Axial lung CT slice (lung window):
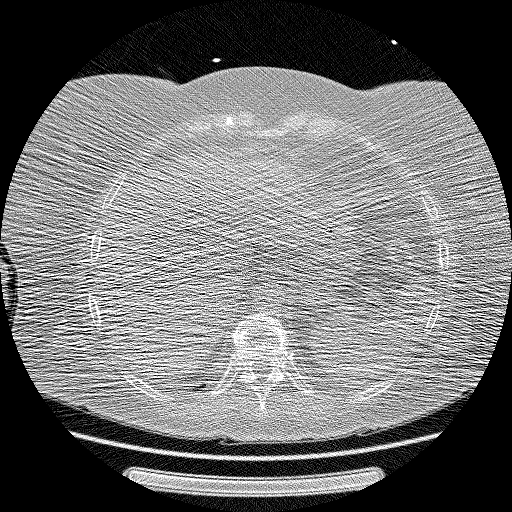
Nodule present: no